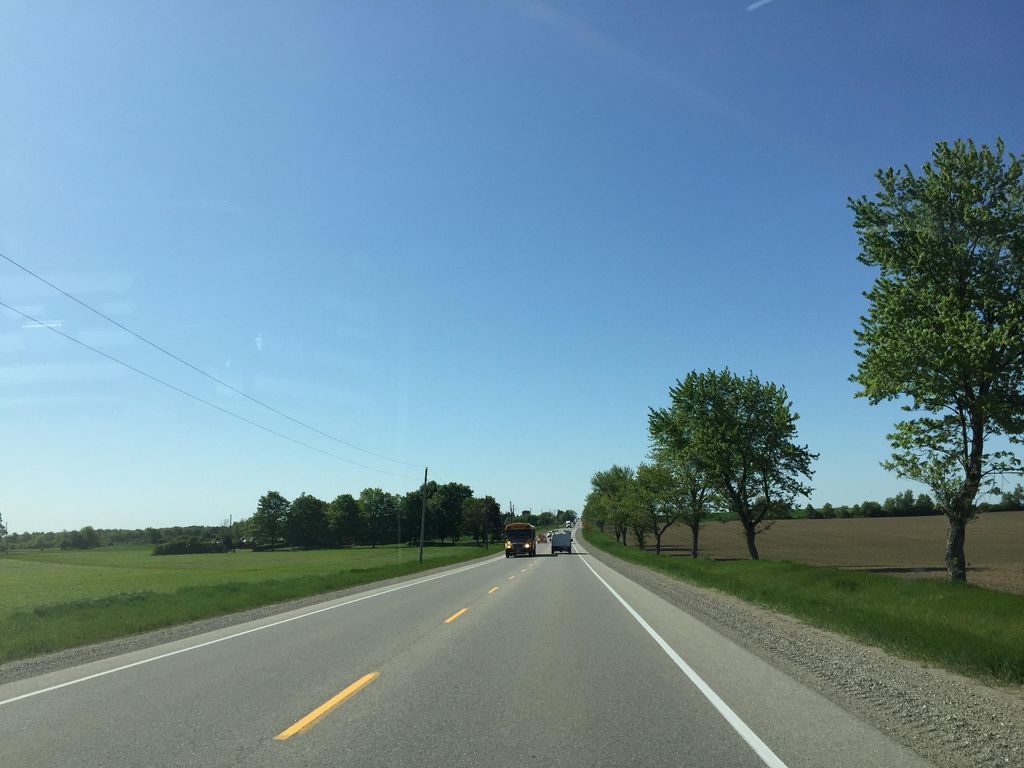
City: kitchener-waterloo